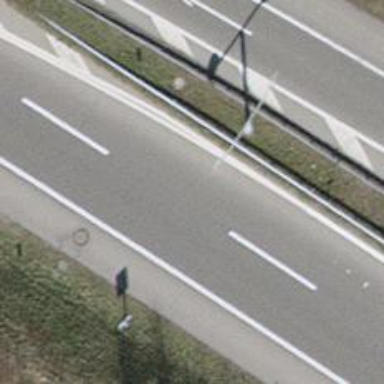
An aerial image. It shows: Asphalt road classified as trunk highway.